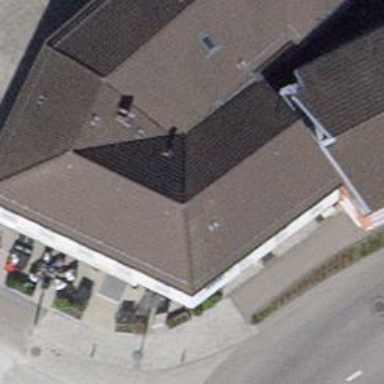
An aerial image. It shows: Restaurant located within hotel.